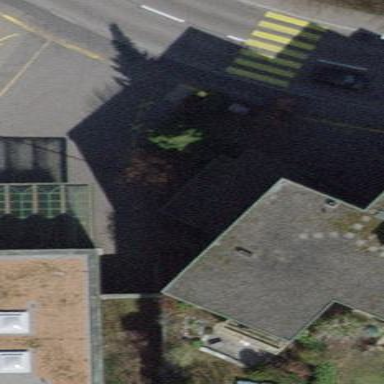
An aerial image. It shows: Close-up view of roof of building.